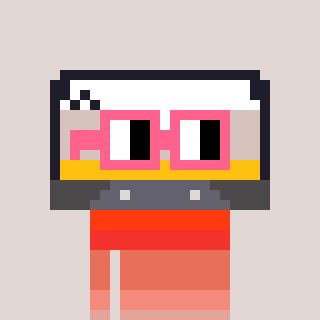
a pixel art character with square pink glasses, a cassette tape-shaped head and a gold-colored body on a warm background